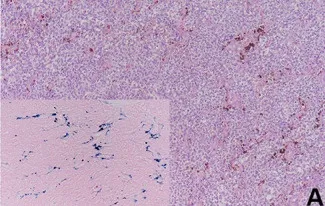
Histological findings and immunohistochemical staining of the cardiac lesion. (A) The neoplastic cells proliferated diffusely in the pattern of nests and sheets with scattered deposition of pigment (x100).
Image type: pathology (immunostaining)